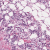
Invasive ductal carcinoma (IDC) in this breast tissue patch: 1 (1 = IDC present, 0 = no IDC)